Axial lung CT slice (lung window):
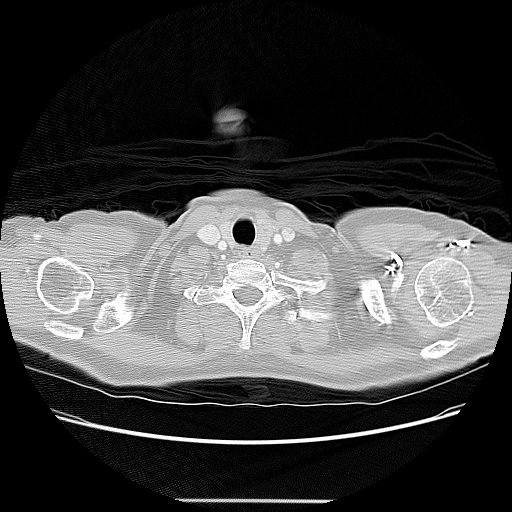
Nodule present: no